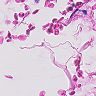
Metastatic tissue present: no